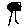
Label: tree